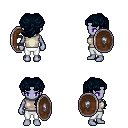
a pixel art fantasy rpg character, female body template, dark elf, purple skin, white sleeveless shirt, white pants, raven princess hairstyle, shield, four views (front, back, left, right), 2x2 character sprite sheet, small pixel art, hard edges, no anti-aliasing